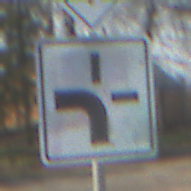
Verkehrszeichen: VerlaufVorfahrtsstrasse1
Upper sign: Vorfahrtsstrasse
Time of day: MorningAfternoon
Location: Outdoor (Suburban)
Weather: PartlyCloudy
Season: NotSpecified
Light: Natural